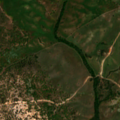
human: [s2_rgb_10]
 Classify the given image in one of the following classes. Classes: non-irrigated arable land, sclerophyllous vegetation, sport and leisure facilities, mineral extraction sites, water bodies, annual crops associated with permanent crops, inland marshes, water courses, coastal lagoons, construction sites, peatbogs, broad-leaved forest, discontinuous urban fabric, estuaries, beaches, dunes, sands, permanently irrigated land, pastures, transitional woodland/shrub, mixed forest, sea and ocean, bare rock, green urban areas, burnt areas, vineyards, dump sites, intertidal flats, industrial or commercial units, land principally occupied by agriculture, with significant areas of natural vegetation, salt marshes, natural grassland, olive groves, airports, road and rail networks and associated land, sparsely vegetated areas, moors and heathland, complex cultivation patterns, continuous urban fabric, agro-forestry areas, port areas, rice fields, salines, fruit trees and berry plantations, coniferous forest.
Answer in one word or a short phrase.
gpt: continuous urban fabric